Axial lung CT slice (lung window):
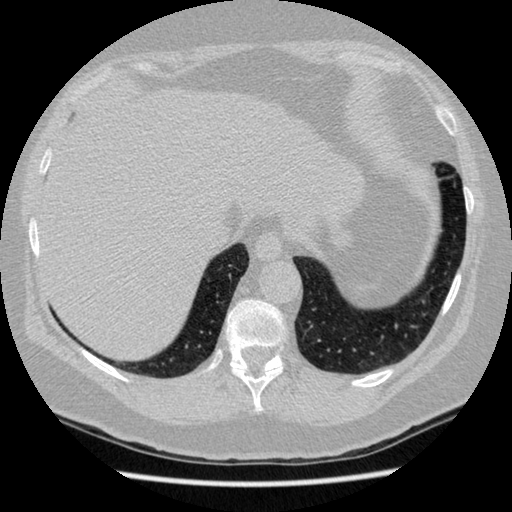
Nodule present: no